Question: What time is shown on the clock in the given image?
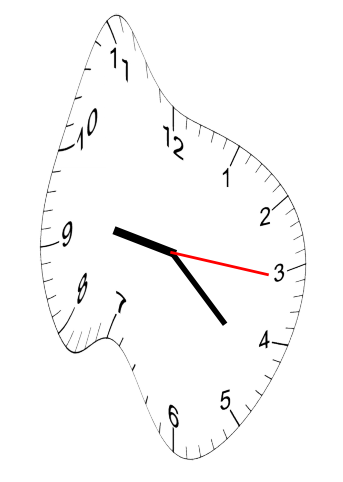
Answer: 09:22:16